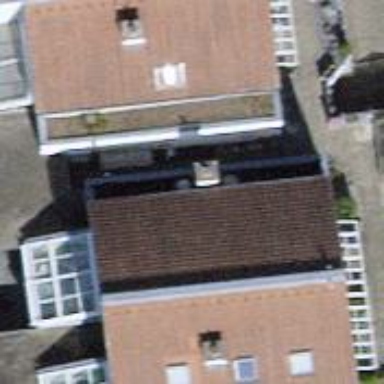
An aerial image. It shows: Building with tiled roof.